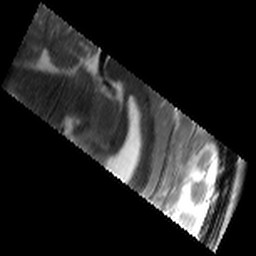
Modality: T2w
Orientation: sagittal
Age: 21
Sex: male
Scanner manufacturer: siemens
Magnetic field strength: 3 T
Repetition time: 8.02 s
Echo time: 0.08 s